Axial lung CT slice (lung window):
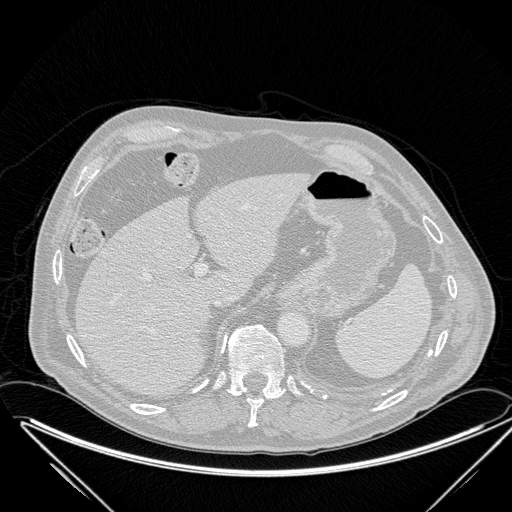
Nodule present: no